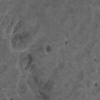
Label: not_dusty